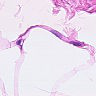
Metastatic tissue present: no